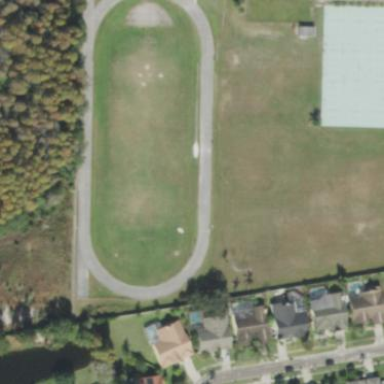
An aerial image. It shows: Track on asphalt surface for leisure land.